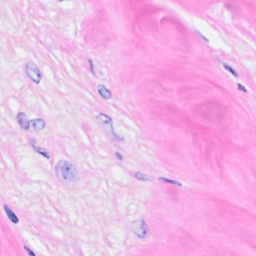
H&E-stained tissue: Breast